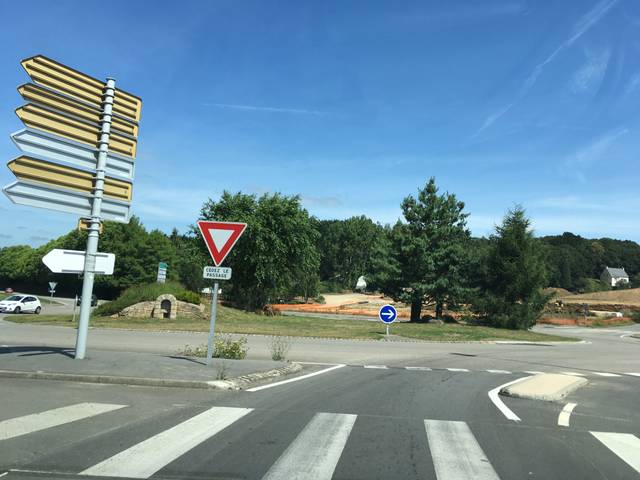
Region: France
Coordinates: 48.017, -4.095